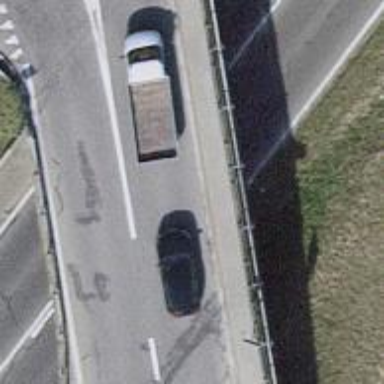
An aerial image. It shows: Sidewalk on bridge.